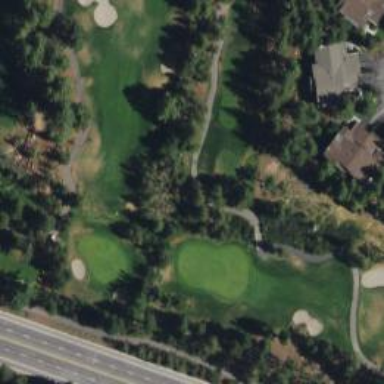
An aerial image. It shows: Golf tee on grassy land.